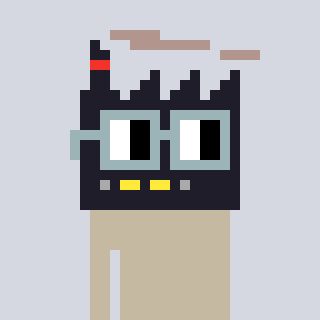
a pixel art character with square dark gray glasses, a factory-shaped head and a peachy-colored body on a cool background